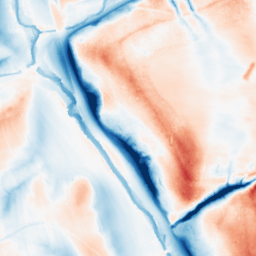
Category: classical
Decomposition family: gaussian_anisotropic
Decomposition parameters: sigma_x: 20
sigma_y: 5
Upsampling method: bspline
Upsampling parameters: scale: 4
Upsampling scale: 4